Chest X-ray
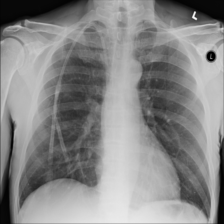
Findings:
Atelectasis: negative
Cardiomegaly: negative
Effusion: negative
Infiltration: negative
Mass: negative
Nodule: negative
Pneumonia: negative
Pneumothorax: negative
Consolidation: negative
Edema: negative
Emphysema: negative
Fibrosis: negative
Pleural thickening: negative
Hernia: negative